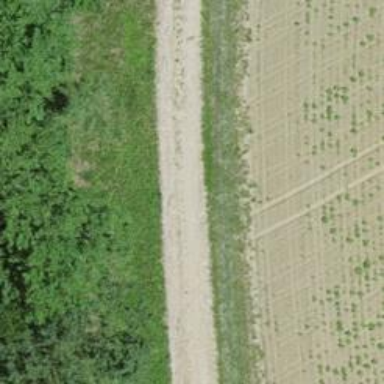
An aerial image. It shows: Track with fine gravel surface. The track has grade2 tracktype.